Question: I am developing some OCR software for small on-screen fonts. The fonts are rendered in the browser. I notice that they are rendered with ClearType onto the screen and the letters in the words seem to be the same no matter where they are located on-screen, although I have not checked many cases, just some common cases.
For example in the following image the letter a is repeated twice, once at the beginning and nice later 3rd from the end. The letter a looks exactly the same, pixel for pixel. My question is, is the letter a always the same for the same font and same font size within ClearType rendering? Does the same apply for all letters within the same font?

<URL>
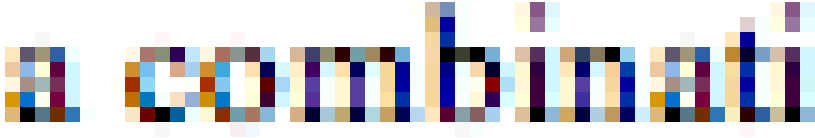
Answer: It might or it might not, depending upon the font, the size, and which version of ClearType is in use (and which application settings are applied for rendering). <URL>.
In short: I would not write anything that on any two instances of a character ending up exactly the same. They will be pretty similar, but not identical.